Interaction volume radius: 5 \u00c5
Interaction volume height: 20 \u00c5
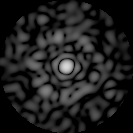
Disorder parameter: 0.7763